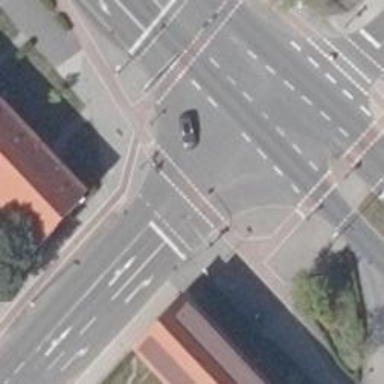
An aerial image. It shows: Road with traffic signals.